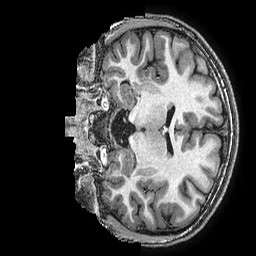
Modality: T1w
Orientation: coronal
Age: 15
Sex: male
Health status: ill
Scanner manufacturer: ge
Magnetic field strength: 3 T
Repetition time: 0.0077 s
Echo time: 0.003436 s